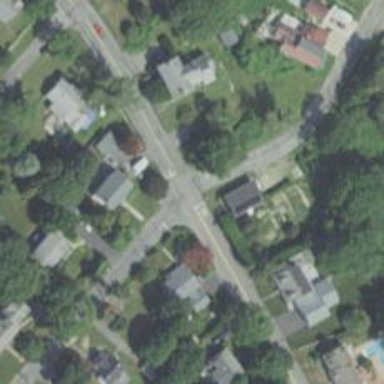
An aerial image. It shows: Stop road.